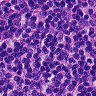
Metastatic tissue present: yes